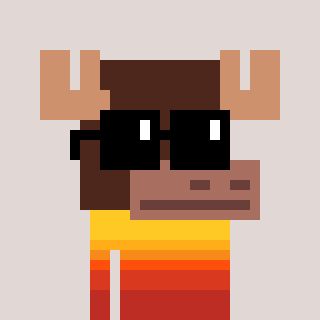
a pixel art character with square black sunglasses, a moose-shaped head and a teal-colored body on a warm background